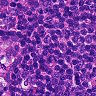
Metastatic tissue present: no